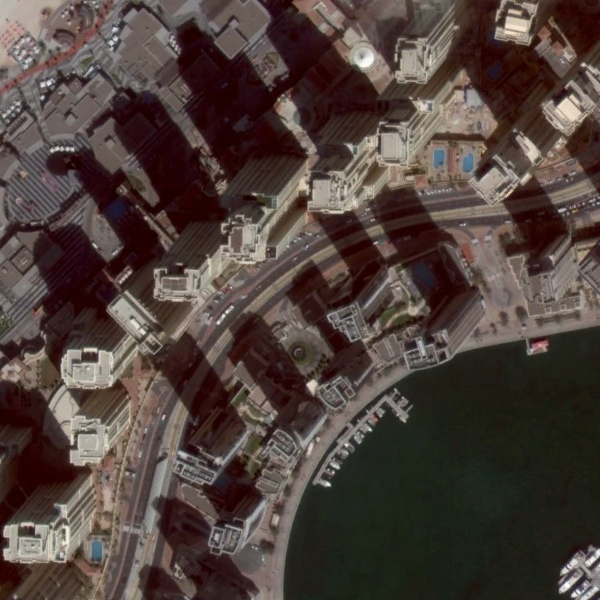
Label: Commercial